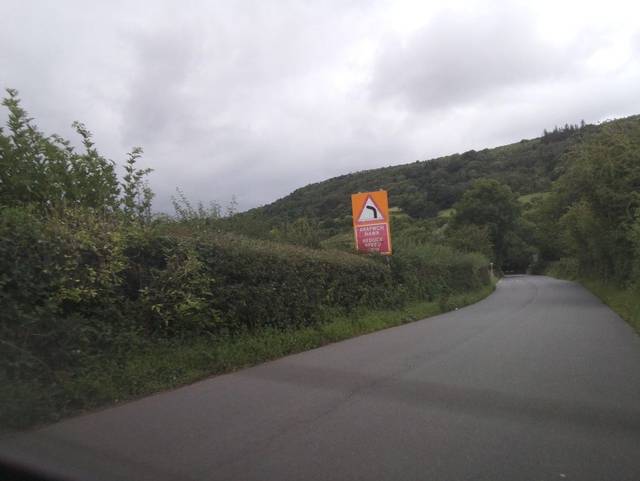
Region: United Kingdom
Coordinates: 51.901, -3.278